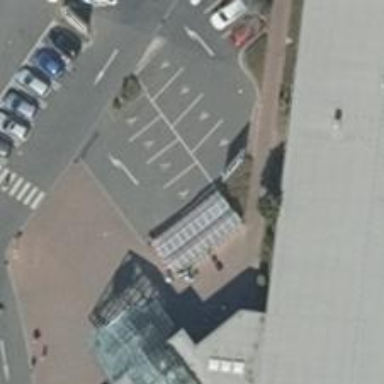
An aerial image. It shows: Parking space is available.